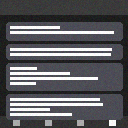
Screen state: on